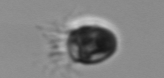
Label: Balanion